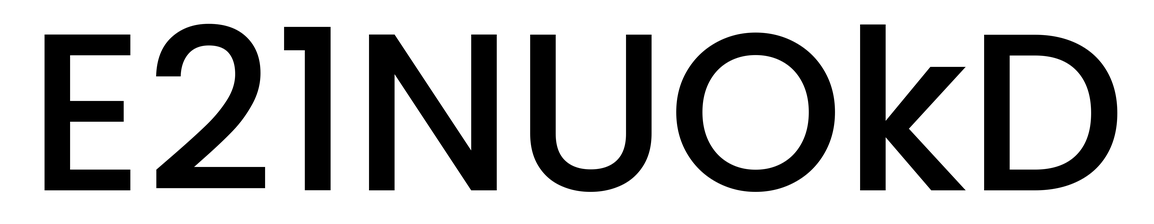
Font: Poppins-Medium